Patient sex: M
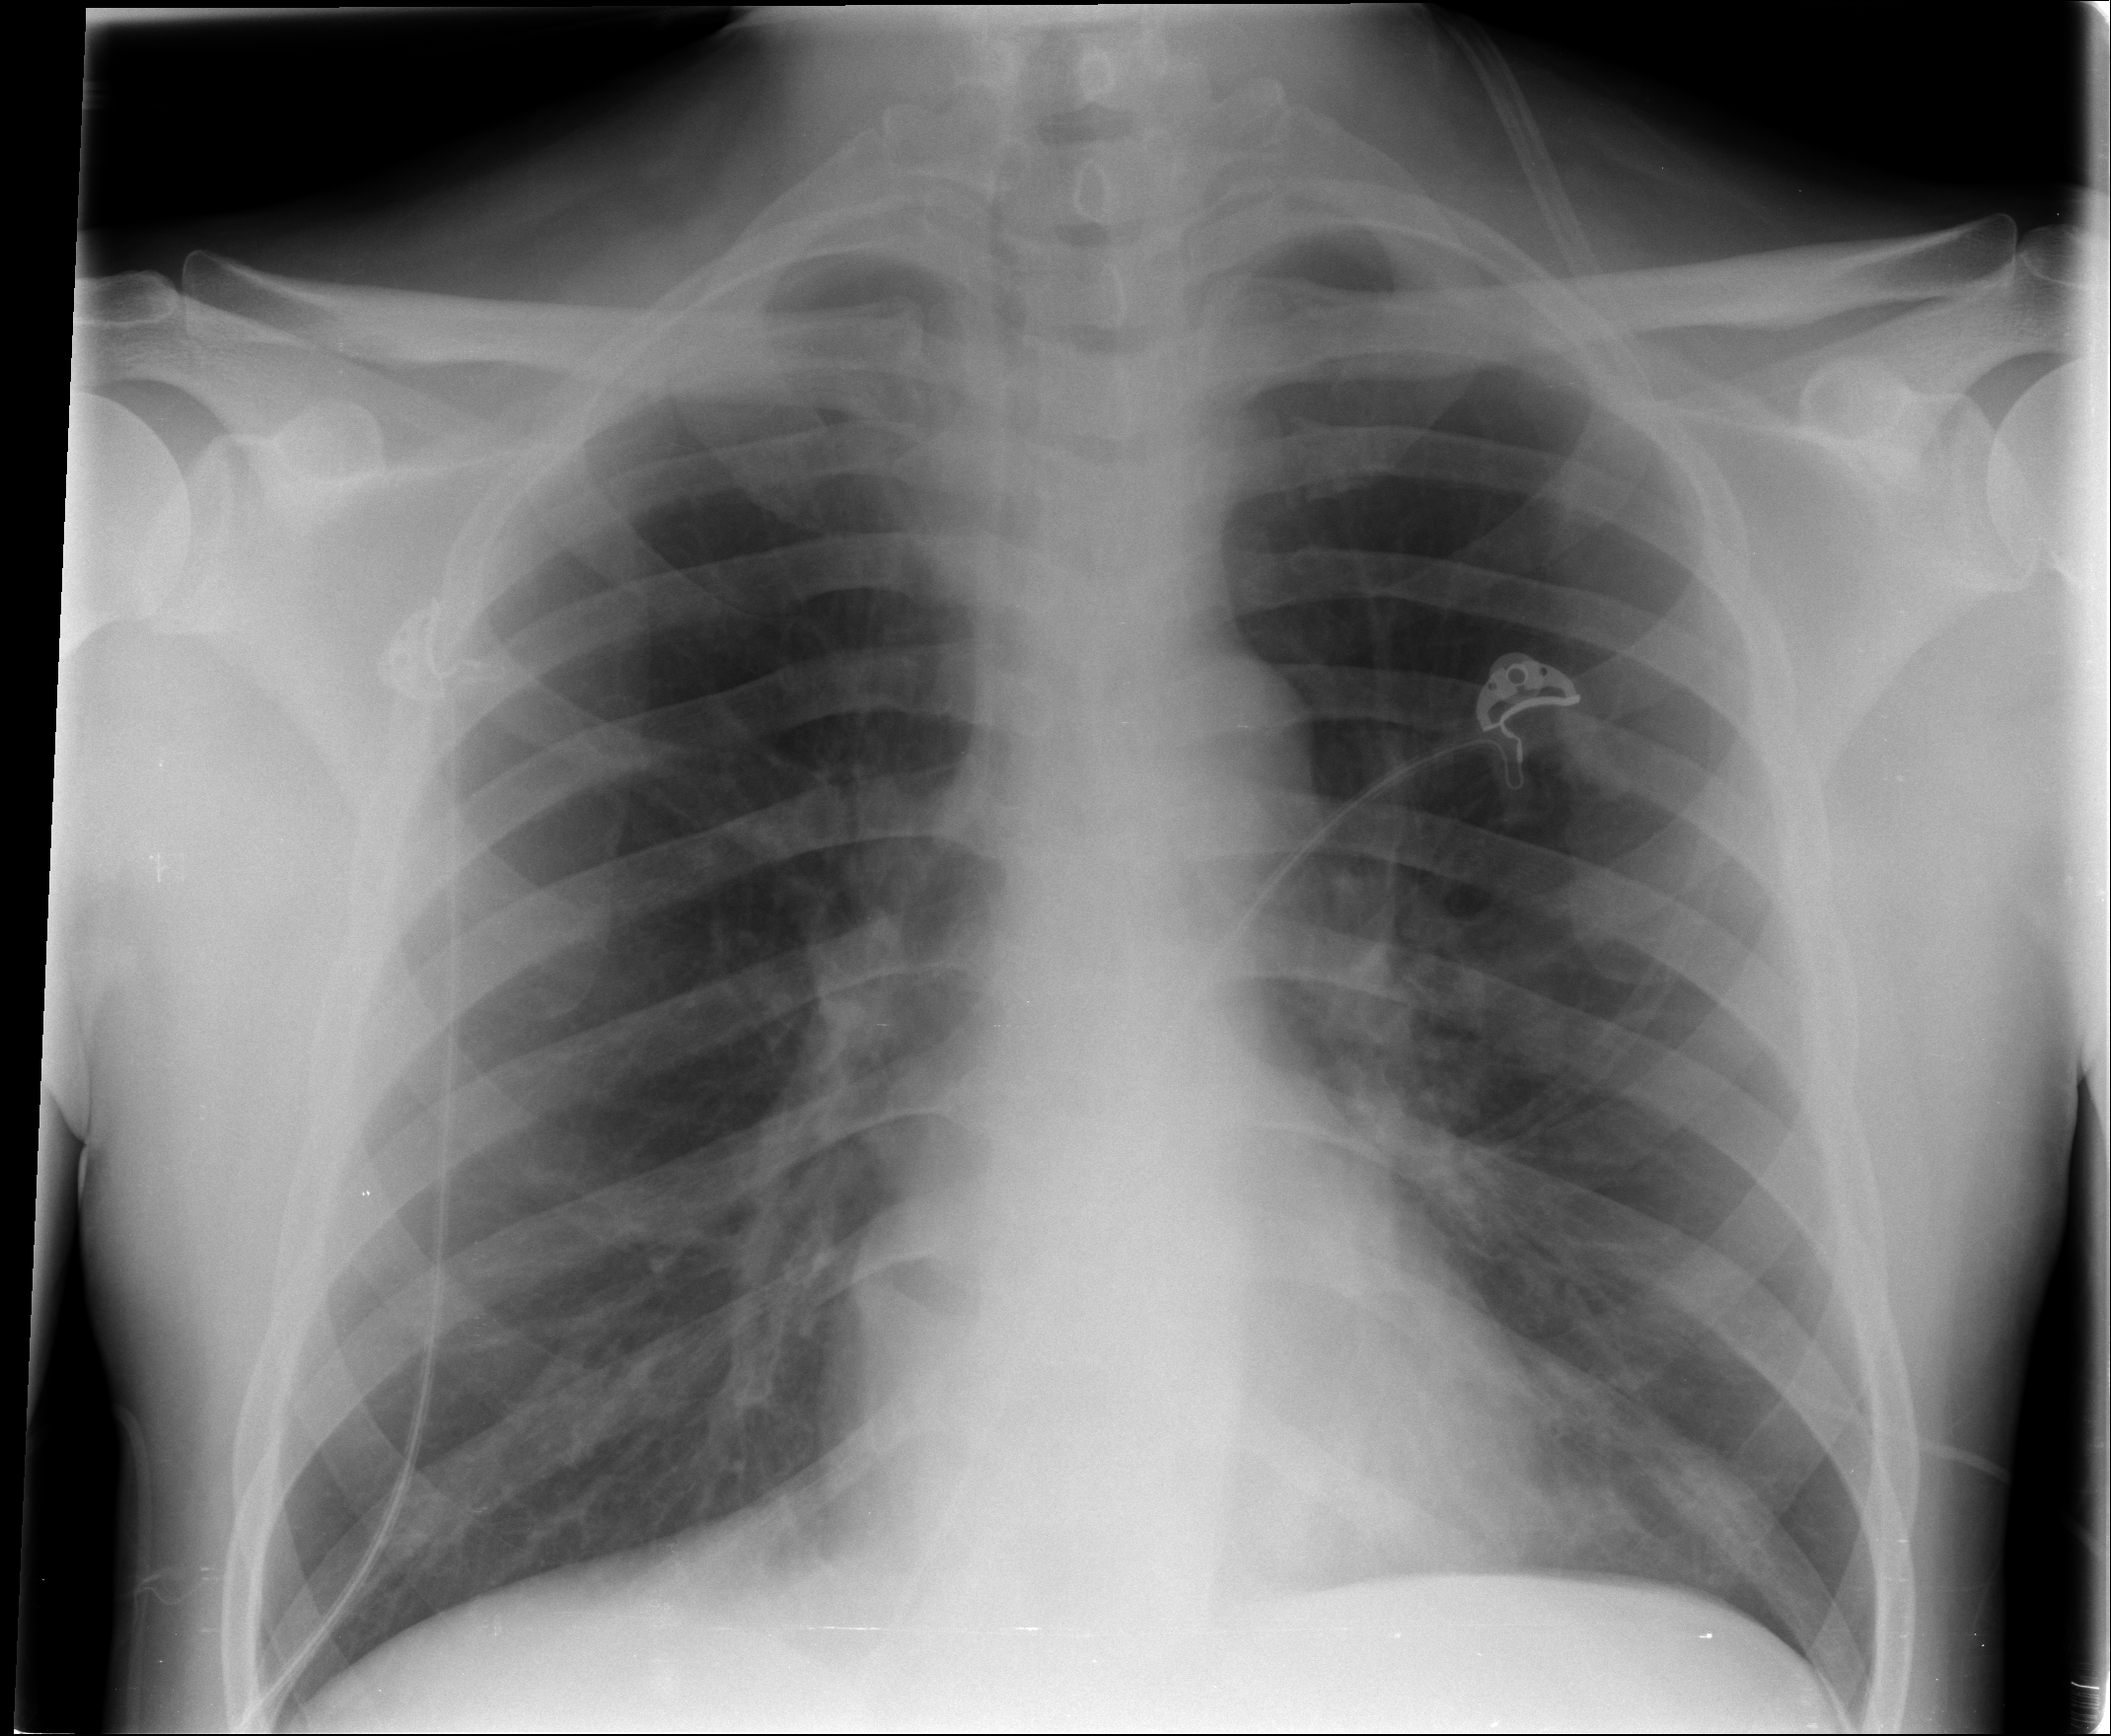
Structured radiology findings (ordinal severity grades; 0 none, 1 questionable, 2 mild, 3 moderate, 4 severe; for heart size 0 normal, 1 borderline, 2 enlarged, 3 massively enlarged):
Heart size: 0
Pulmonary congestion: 0
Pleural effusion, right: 0
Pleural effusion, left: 0
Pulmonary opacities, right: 0
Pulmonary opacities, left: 0
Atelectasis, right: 1
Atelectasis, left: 1